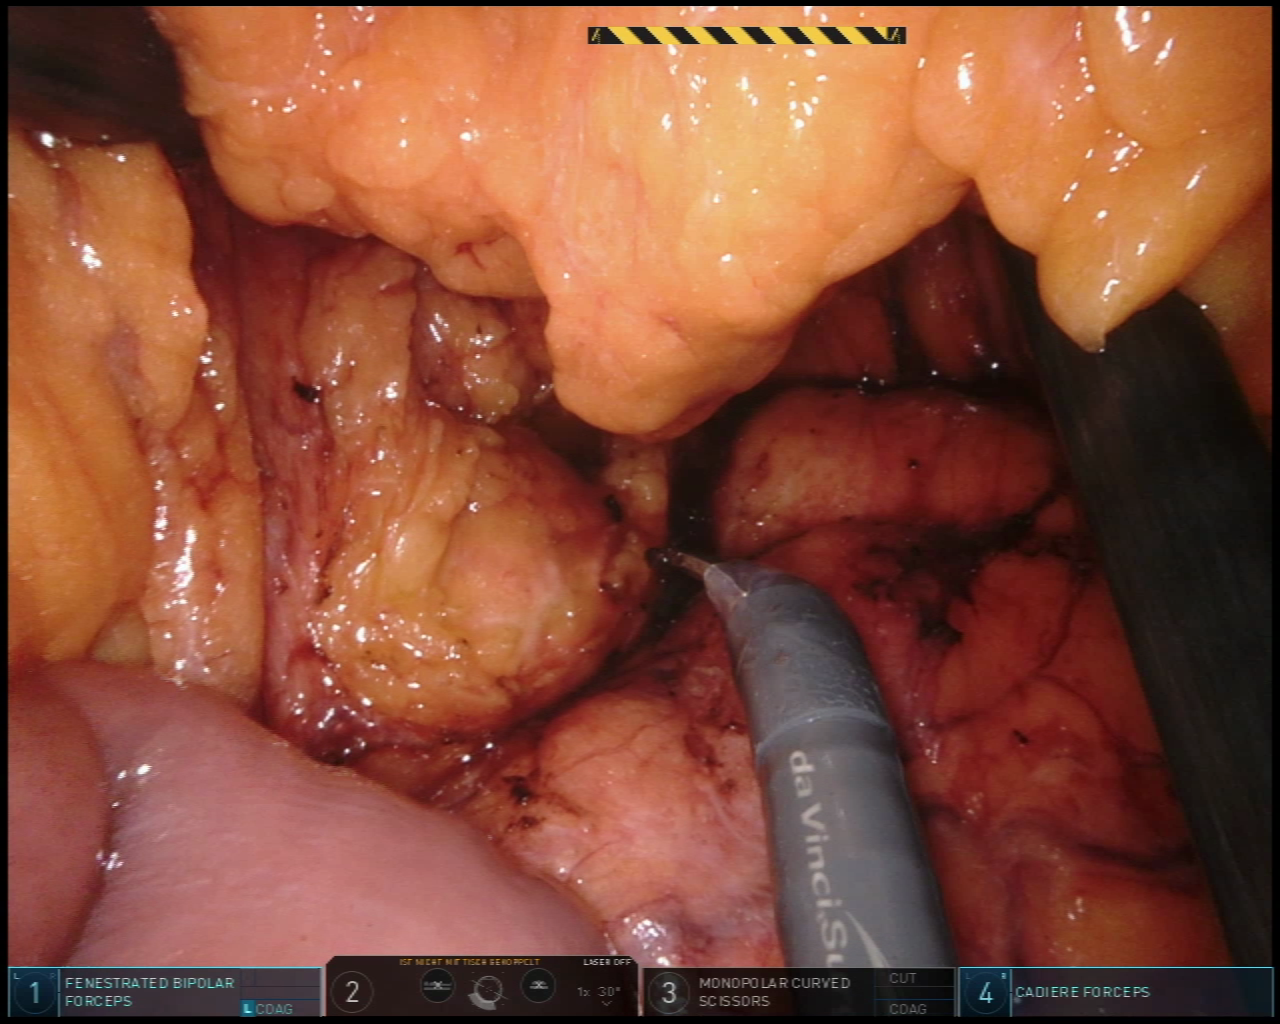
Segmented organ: pancreas
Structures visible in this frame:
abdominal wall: no
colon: no
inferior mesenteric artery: no
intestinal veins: no
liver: no
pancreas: yes
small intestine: yes
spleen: no
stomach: no
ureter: no
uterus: no
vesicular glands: no